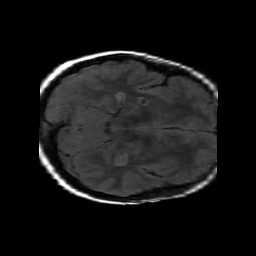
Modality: FLAIR
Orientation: axial
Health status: ill
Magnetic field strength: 3 T